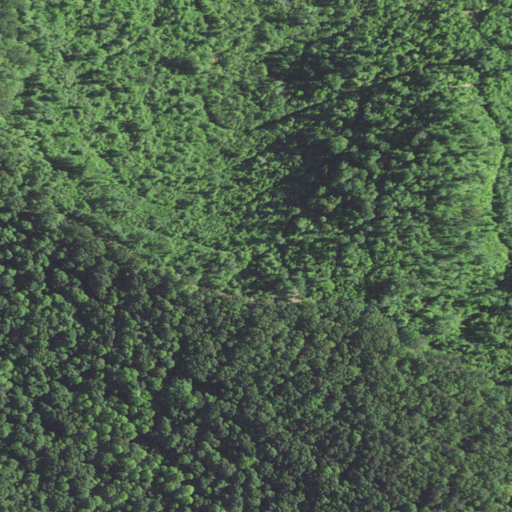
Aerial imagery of cliff(s) in Kentucky named Big Cliff containing deciduous forest, mixed forest, evergreen forest, and shrub